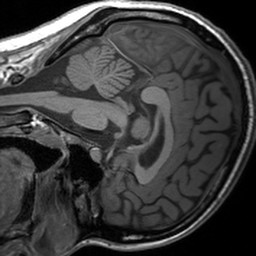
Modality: T1w
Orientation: sagittal
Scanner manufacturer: siemens
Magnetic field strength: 3 T
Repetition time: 1.54 s
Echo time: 0.00234 s